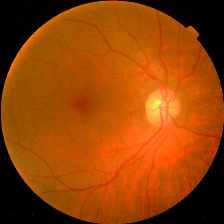
Diabetic retinopathy grade: No DR